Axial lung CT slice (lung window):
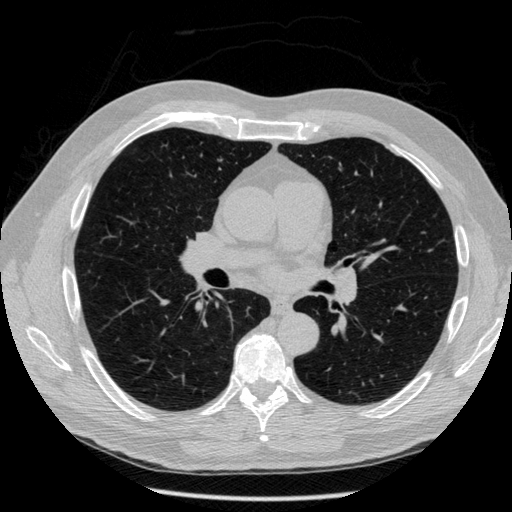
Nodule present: no